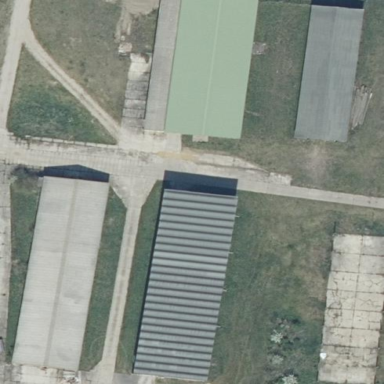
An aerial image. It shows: Grey flat-roofed farm auxiliary building.